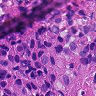
Metastatic tissue present: yes